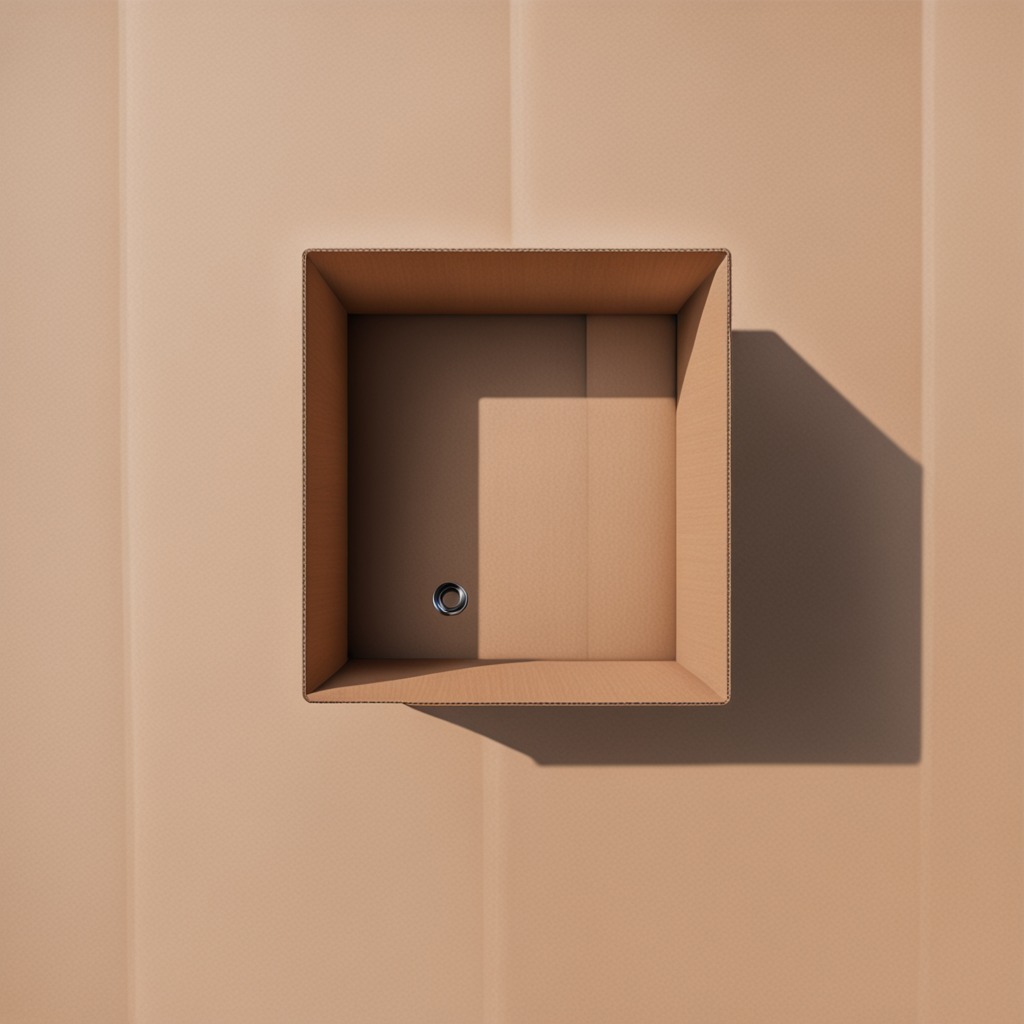
A metal nut is lying on a cardboard box surface in an outdoor workshop during daytime bright natural light soft shadows slightly creased but